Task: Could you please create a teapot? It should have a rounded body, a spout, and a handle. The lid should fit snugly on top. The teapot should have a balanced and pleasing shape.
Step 173:
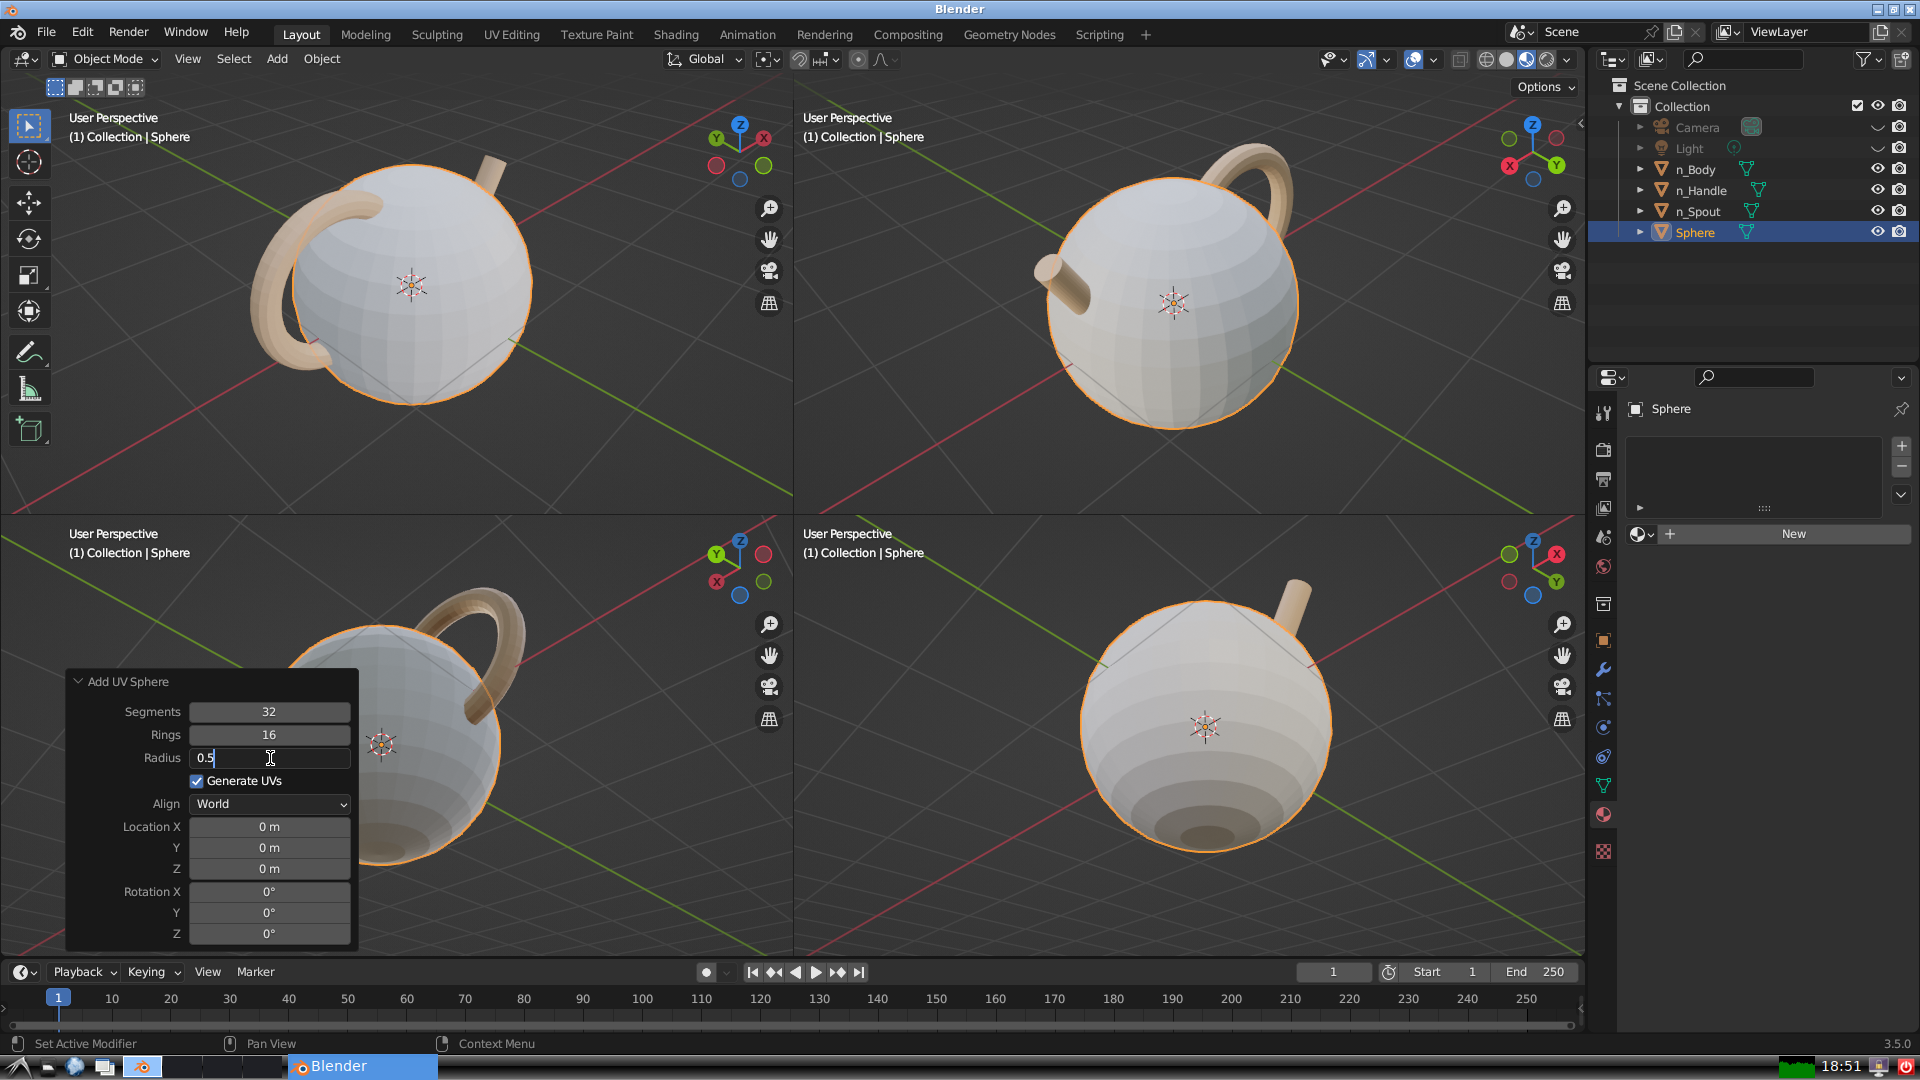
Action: {"key_press": ['Return']}